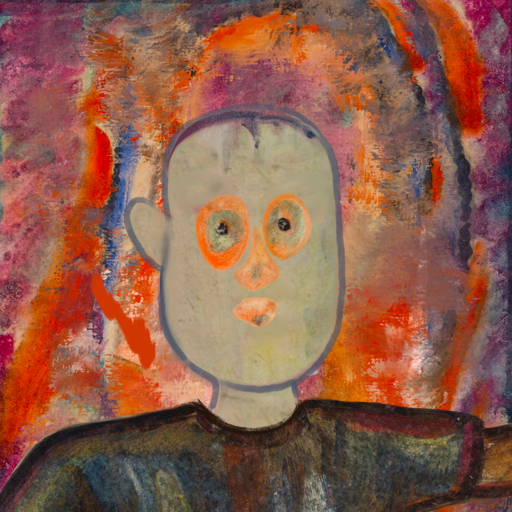
Background: Experience, Head And Neck Front: Hill_Girl, Face Front: Childish, Bust: Mosgoul, Hair Front: Blank, Head Accessory: Blank, Second Necklace: Blank, Necklace: Blank, Baby: Blank